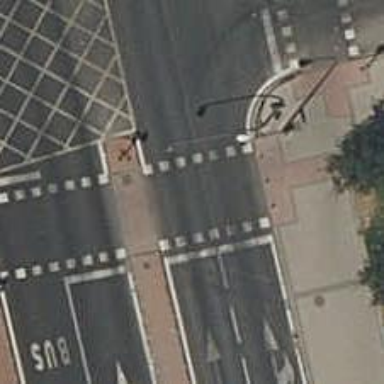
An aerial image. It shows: Zebra crossing with traffic signals.